Field crop: maize
Growth stage: 2
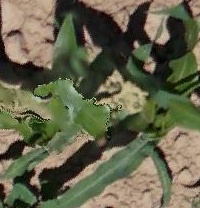
Species: maize